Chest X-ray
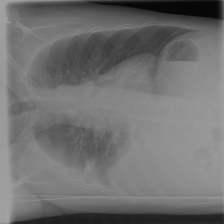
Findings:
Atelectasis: negative
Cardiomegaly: negative
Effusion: positive
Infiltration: negative
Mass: positive
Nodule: positive
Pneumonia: negative
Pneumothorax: negative
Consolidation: positive
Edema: negative
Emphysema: negative
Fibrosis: negative
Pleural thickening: negative
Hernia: negative